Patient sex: F
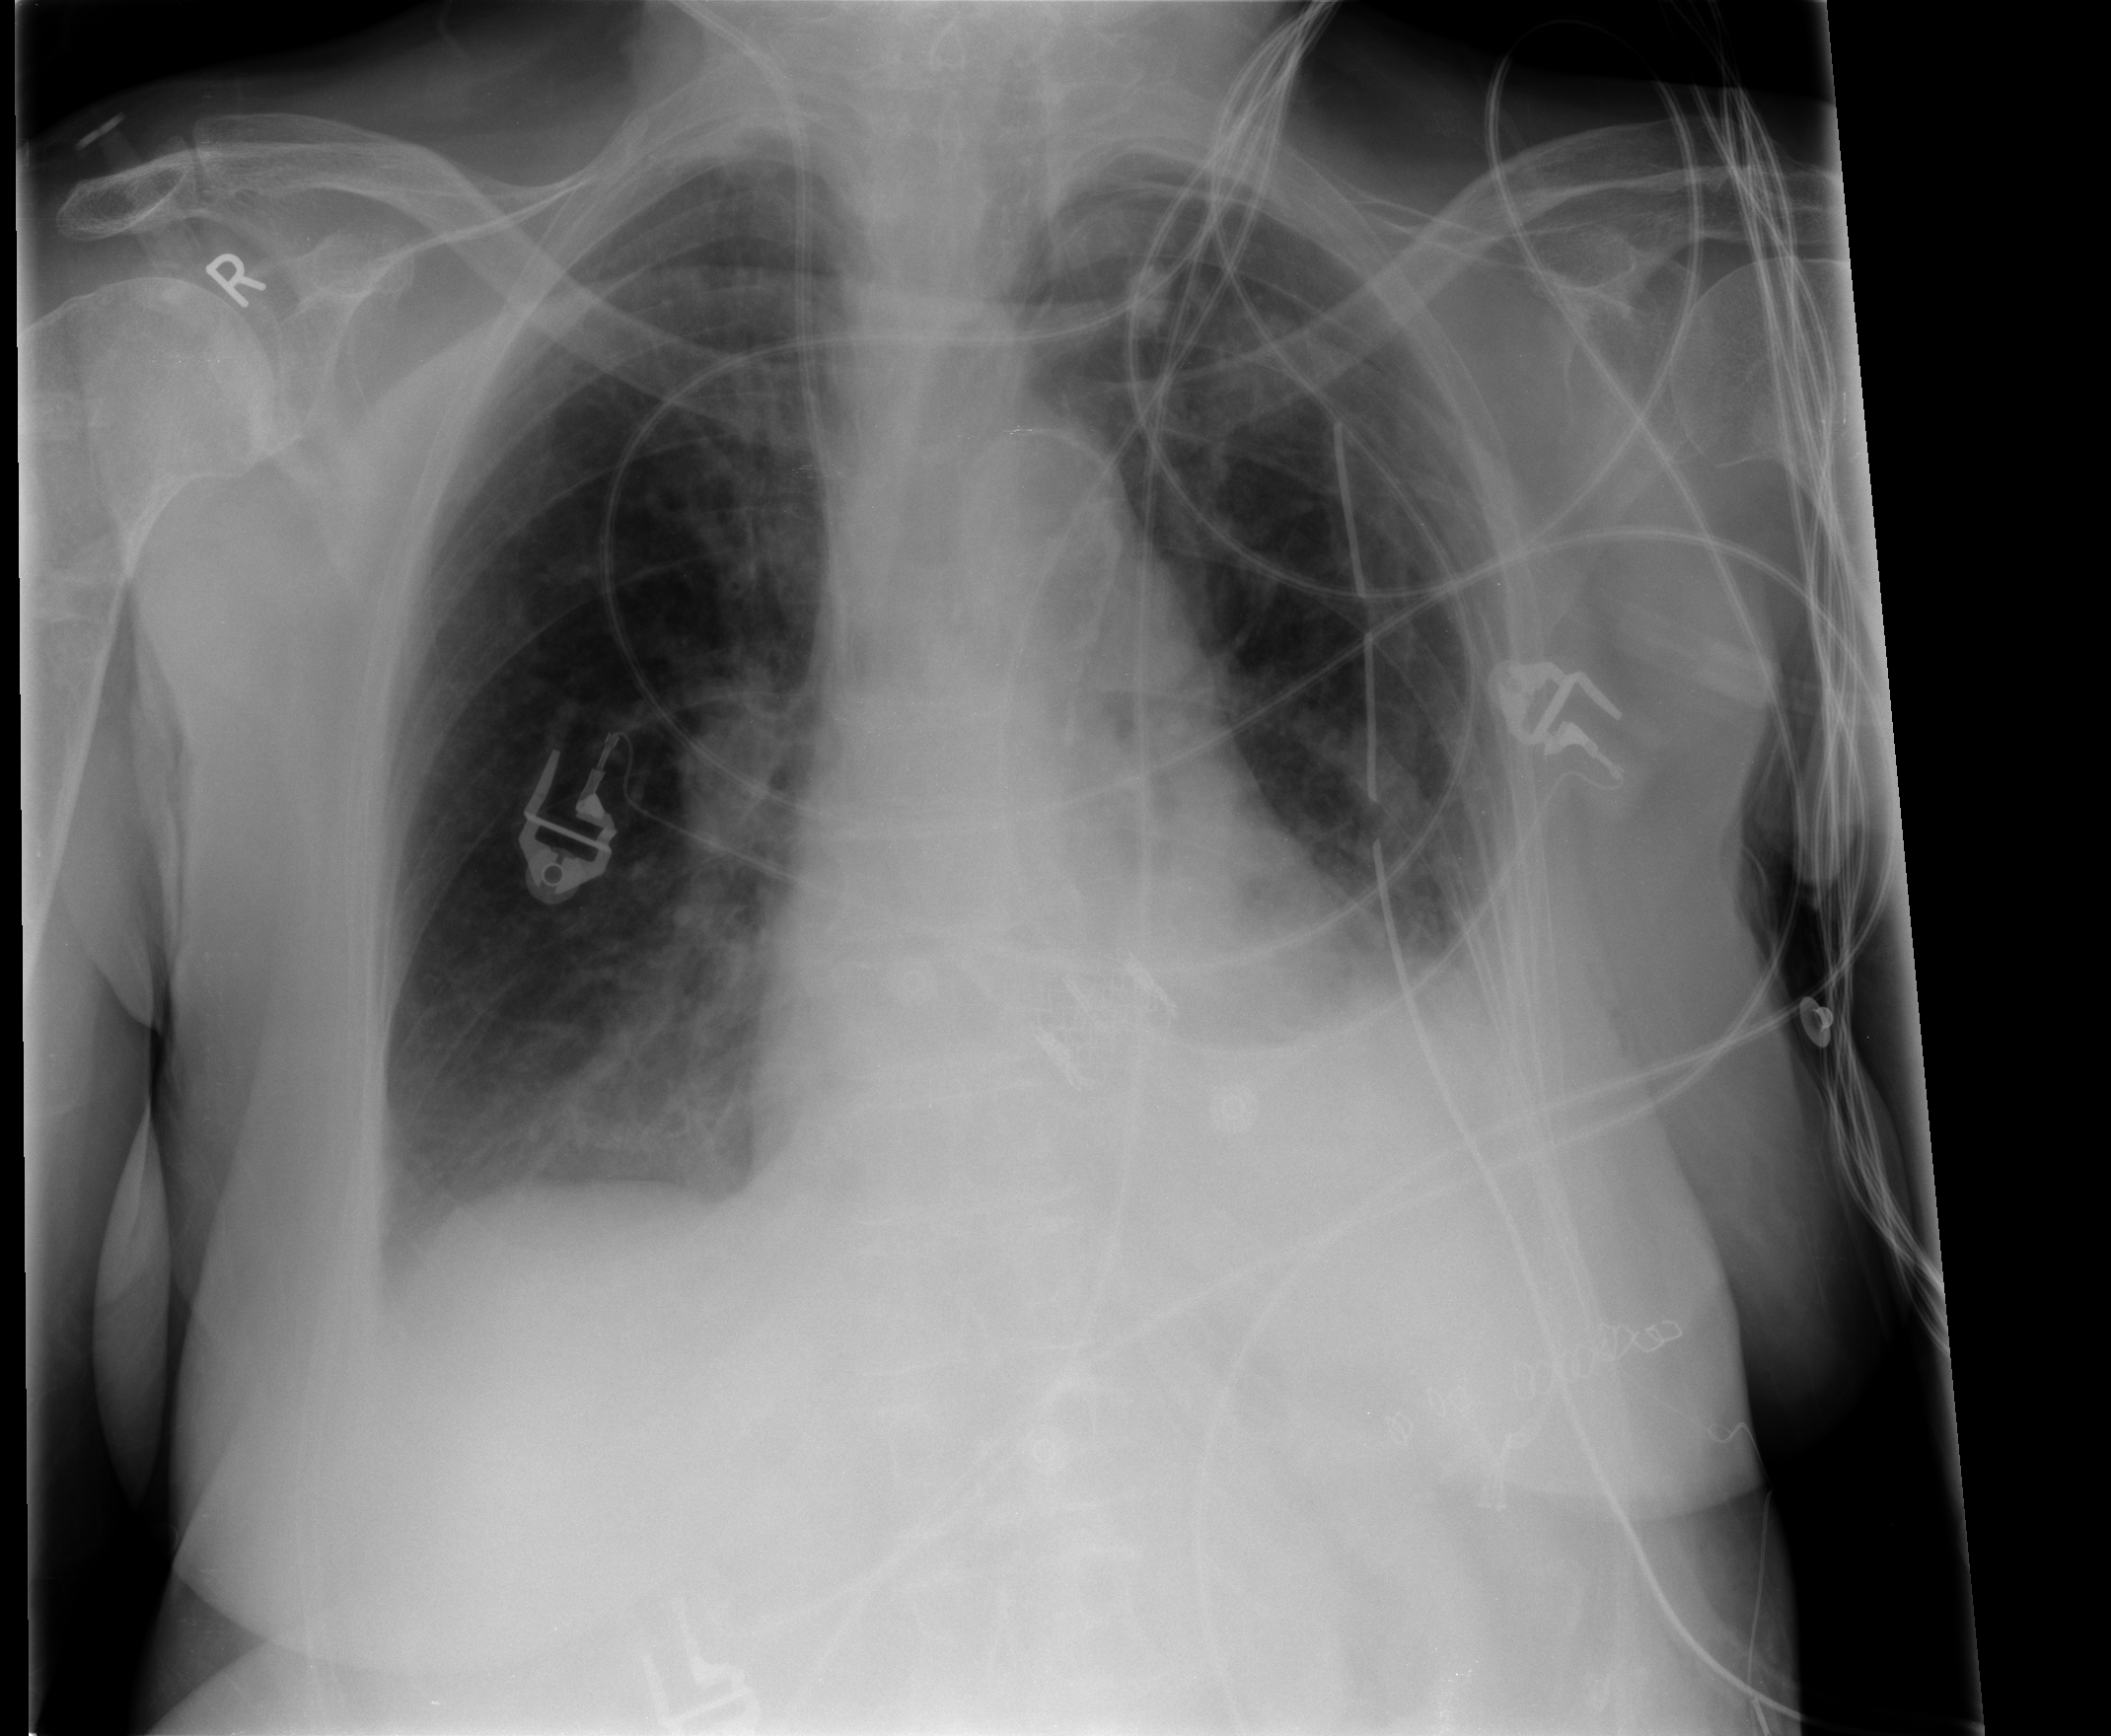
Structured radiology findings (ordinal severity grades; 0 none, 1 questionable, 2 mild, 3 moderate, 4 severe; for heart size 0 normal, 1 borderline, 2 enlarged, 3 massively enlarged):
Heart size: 0
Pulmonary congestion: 2
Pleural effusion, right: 1
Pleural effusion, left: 2
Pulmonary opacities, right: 0
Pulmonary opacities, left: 0
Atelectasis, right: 2
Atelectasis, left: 2